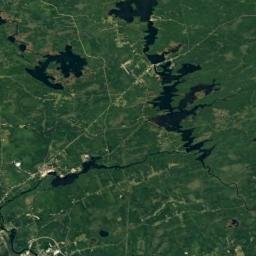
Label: wetland